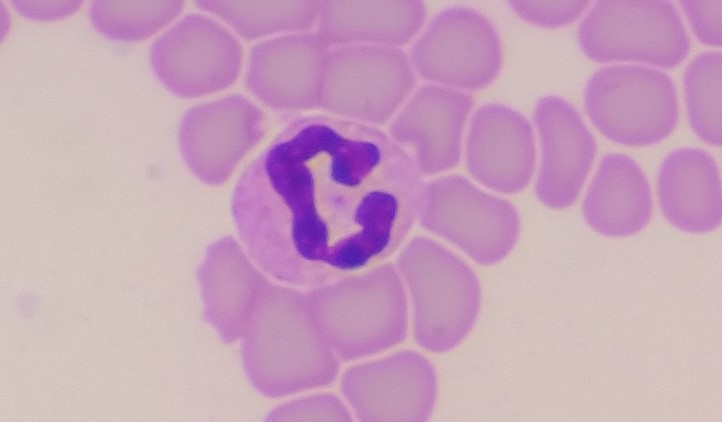
White blood cell type: Neutrophil